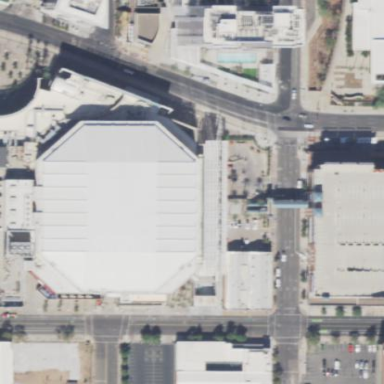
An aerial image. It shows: Basketball stadium building.